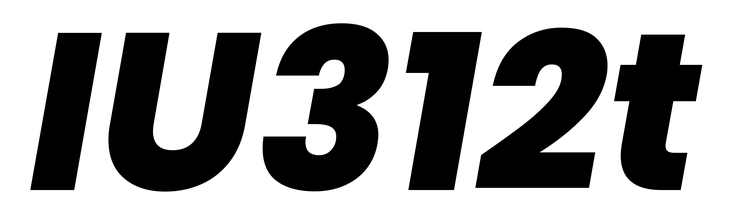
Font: Poppins-ExtraBoldItalic